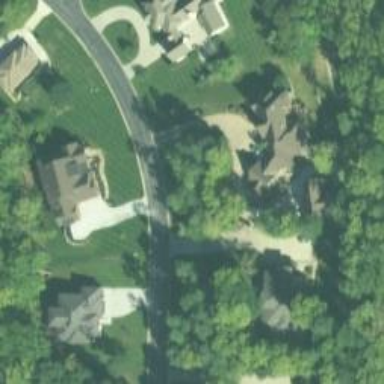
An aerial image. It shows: Residential road.